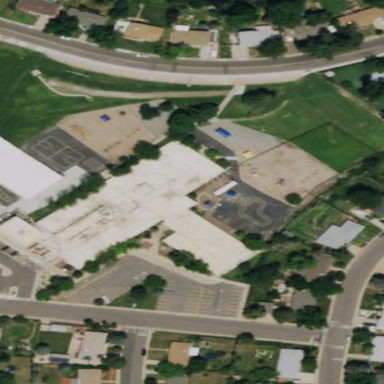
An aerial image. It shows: School building.